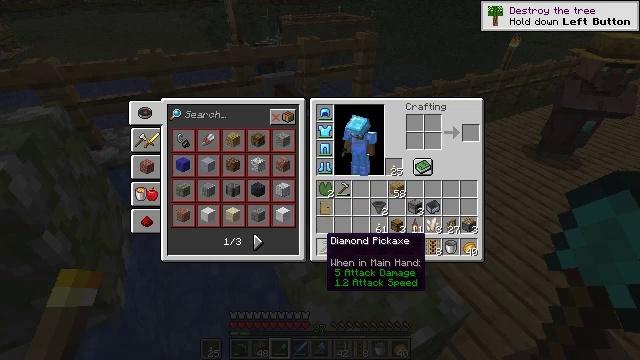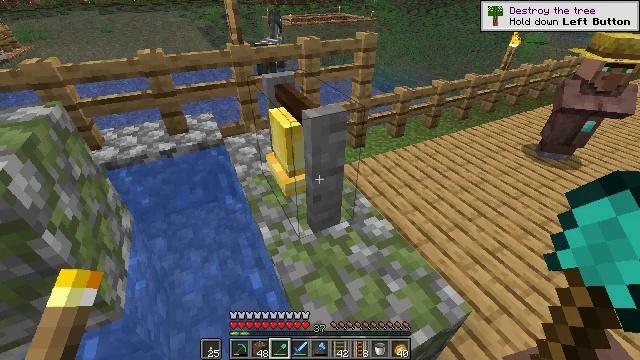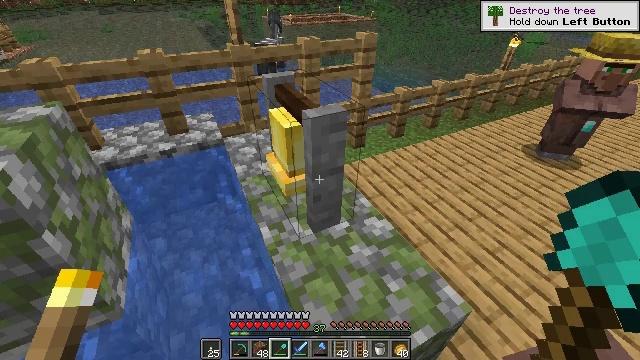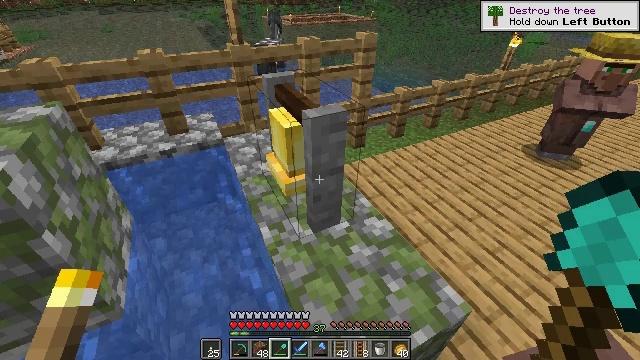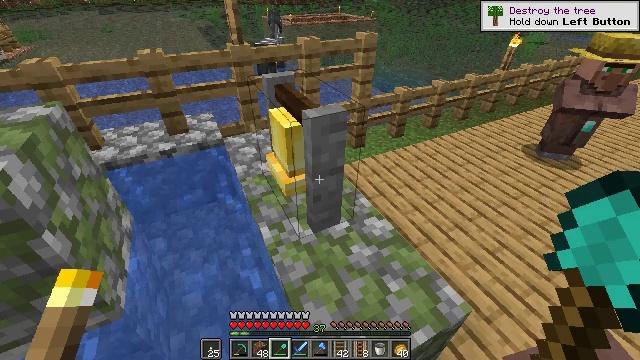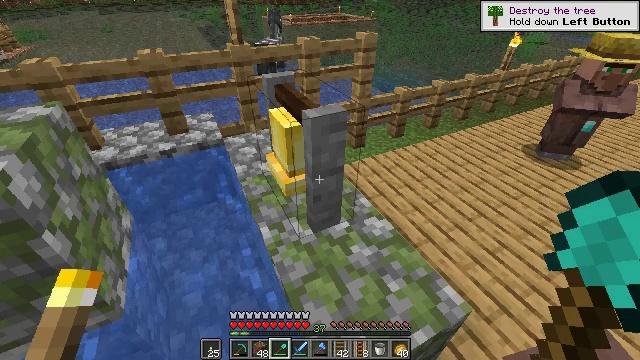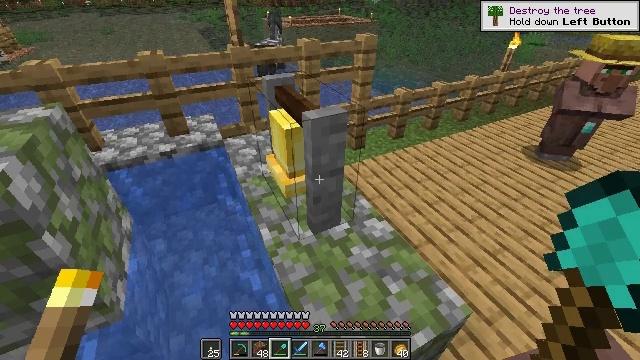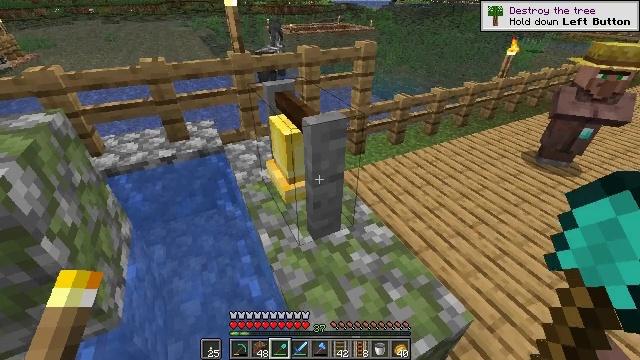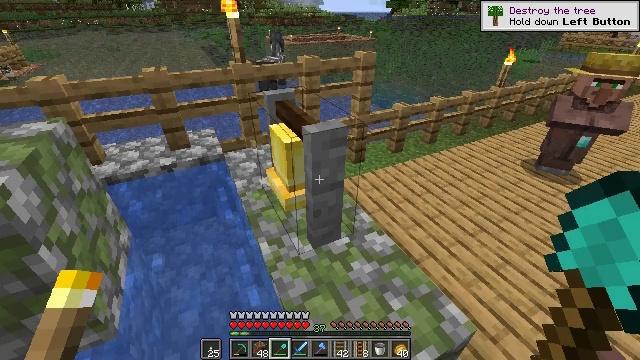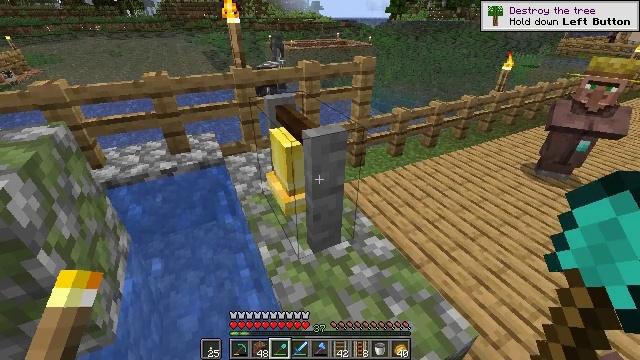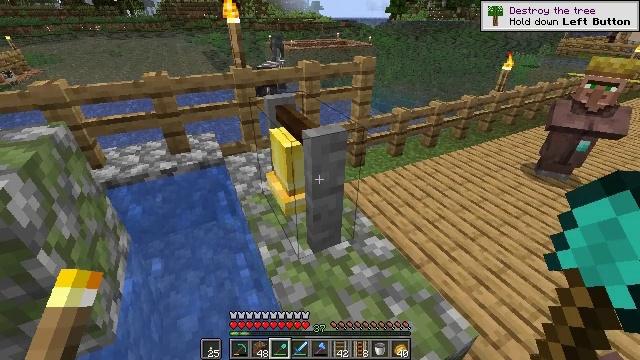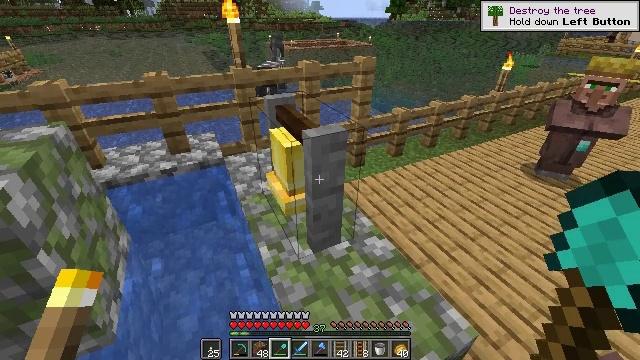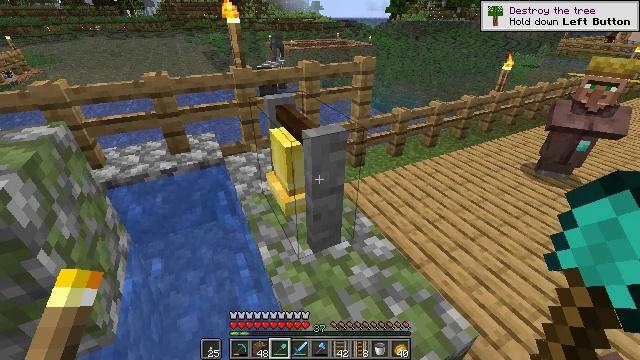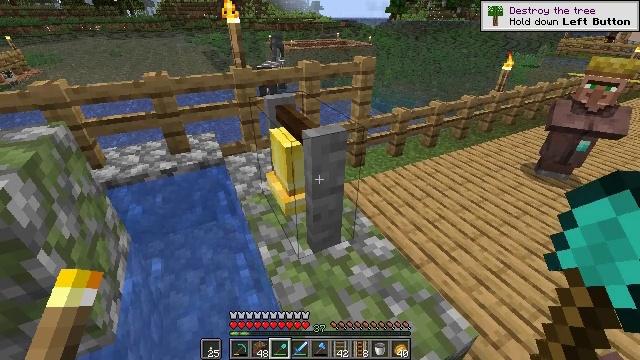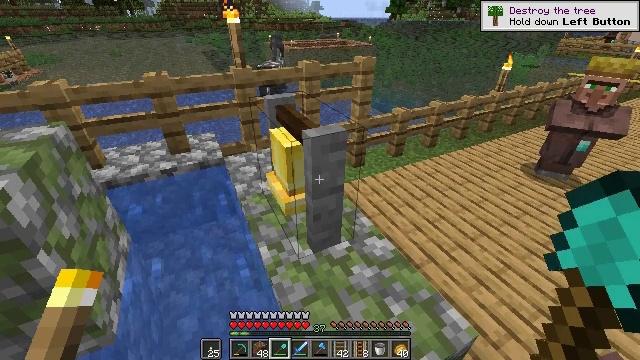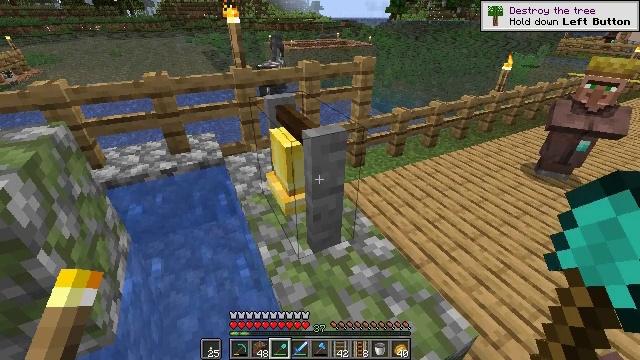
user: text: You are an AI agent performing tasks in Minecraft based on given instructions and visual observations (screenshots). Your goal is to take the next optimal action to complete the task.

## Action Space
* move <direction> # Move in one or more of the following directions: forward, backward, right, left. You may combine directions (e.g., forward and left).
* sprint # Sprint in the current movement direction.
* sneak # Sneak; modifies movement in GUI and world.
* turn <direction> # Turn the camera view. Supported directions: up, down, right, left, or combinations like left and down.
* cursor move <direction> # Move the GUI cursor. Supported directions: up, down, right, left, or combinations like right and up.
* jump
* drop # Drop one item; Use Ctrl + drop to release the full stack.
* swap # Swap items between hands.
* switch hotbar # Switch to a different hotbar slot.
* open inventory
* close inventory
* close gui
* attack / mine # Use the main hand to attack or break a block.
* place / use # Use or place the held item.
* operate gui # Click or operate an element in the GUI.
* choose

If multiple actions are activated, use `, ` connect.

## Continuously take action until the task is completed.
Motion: motion action
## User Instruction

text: Attack the bell to remove it.
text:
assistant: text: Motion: no_op
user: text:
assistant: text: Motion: no_op
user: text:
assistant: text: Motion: no_op
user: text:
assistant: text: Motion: no_op
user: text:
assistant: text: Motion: no_op
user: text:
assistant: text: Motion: no_op
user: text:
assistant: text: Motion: turn up
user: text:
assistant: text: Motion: turn up
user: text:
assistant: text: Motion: no_op
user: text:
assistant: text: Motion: no_op
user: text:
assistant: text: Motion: no_op
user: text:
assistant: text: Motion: no_op
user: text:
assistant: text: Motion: no_op
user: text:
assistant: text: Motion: no_op
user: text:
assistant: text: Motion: no_op
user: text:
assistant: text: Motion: no_op
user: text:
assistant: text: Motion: no_op
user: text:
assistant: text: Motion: no_op
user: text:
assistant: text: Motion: no_op
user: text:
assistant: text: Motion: no_op
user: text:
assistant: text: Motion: no_op
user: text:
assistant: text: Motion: no_op
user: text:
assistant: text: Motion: no_op
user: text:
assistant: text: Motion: no_op
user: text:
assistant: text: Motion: no_op
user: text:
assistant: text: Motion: no_op
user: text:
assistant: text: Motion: no_op
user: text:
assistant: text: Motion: no_op
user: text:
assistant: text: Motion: no_op
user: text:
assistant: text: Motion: no_op